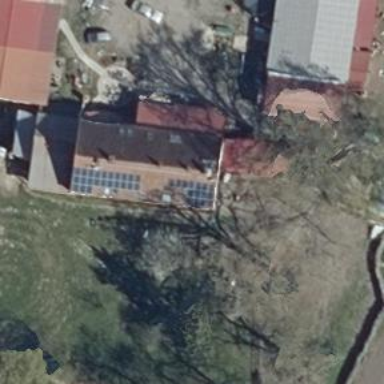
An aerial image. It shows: Solar-powered generator using photovoltaic technology. This small installation generates electricity through solar photovoltaic panels.